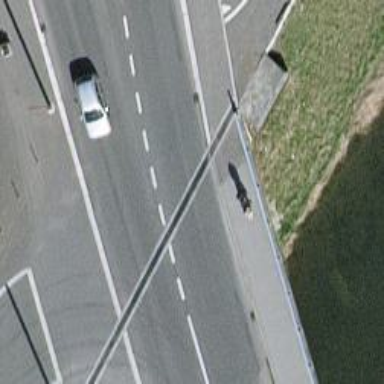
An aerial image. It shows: Secondary road with asphalt surface and sidewalks on both sides.